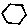
Label: hexagon